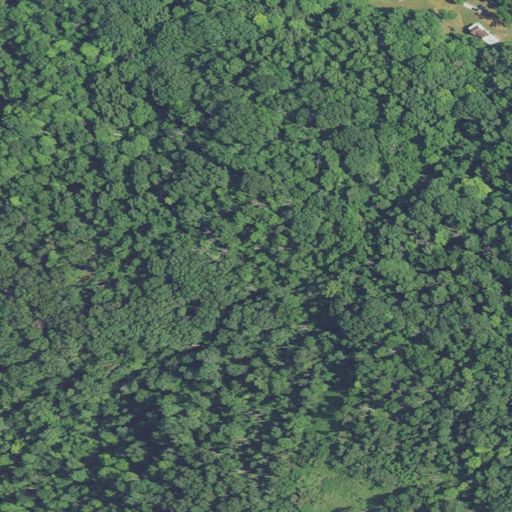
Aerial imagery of ridge(s) in West Virginia named Buffalo Ridge containing deciduous forest, mixed forest, and open development